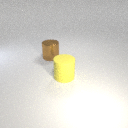
large yellow rubber cylinder to the right of large brown metal cylinder